Question: I'm developing application and it uses CoreData.
But it crashes the application when I push AddNewObject's done button.

MasterViewController.m
'''
...
- (void)addNewCountdown:(NSString*)title date:(NSDate*)date main:(BOOL)main notification:(BOOL)notification notificationDate:(NSInteger)notificationDate
{
[self managedObjectContext];
NSManagedObjectContext *context = [self.fetchedResultsController managedObjectContext];
NSEntityDescription *entity = [[self.fetchedResultsController fetchRequest] entity];
NSManagedObject *newManagedObject = [NSEntityDescription insertNewObjectForEntityForName:[entity name] inManagedObjectContext:context];
// If appropriate, configure the new managed object.
// Normally you should use accessor methods, but using KVC here avoids the need to add a custom class to the template.
[newManagedObject setValue:title forKey:@"title"];
[newManagedObject setValue:date forKey:@"date"];
[newManagedObject setValue:[NSNumber numberWithBool:notification] forKey:@"notification"];
// Save the context.
NSError *error = nil;
if (![context save:&error]) {
// Replace this implementation with code to handle the error appropriately.
// abort() causes the application to generate a crash log and terminate. You should not use this function in a shipping application, although it may be useful during development.
NSLog(@"Unresolved error %@, %@", error, [error userInfo]);
abort();
}
}
...
- (void)prepareForSegue:(UIStoryboardSegue *)segue sender:(id)sender
{
if ([[segue identifier] isEqualToString:@"showDetail"]) {
NSIndexPath *indexPath = [self.tableView indexPathForSelectedRow];
NSManagedObject *object = [[self fetchedResultsController] objectAtIndexPath:indexPath];
[[segue destinationViewController] setDetailItem:object];
}
}
#pragma mark - Fetched results controller
- (NSFetchedResultsController *)fetchedResultsController
{
if (_fetchedResultsController != nil) {
return _fetchedResultsController;
}
NSFetchRequest *fetchRequest = [[NSFetchRequest alloc] init];
// Edit the entity name as appropriate.
NSEntityDescription *entity = [NSEntityDescription entityForName:@"Event" inManagedObjectContext:self.managedObjectContext];
[fetchRequest setEntity:entity];
// Set the batch size to a suitable number.
[fetchRequest setFetchBatchSize:20];
// Edit the sort key as appropriate.
NSSortDescriptor *sortDescriptor = [[NSSortDescriptor alloc] initWithKey:@"title" ascending:NO];
NSArray *sortDescriptors = @[sortDescriptor];
[fetchRequest setSortDescriptors:sortDescriptors];
// Edit the section name key path and cache name if appropriate.
// nil for section name key path means "no sections".
NSFetchedResultsController *aFetchedResultsController = [[NSFetchedResultsController alloc] initWithFetchRequest:fetchRequest managedObjectContext:self.managedObjectContext sectionNameKeyPath:nil cacheName:@"Master"];
aFetchedResultsController.delegate = self;
self.fetchedResultsController = aFetchedResultsController;
NSError *error = nil;
if (![self.fetchedResultsController performFetch:&error]) {
// Replace this implementation with code to handle the error appropriately.
// abort() causes the application to generate a crash log and terminate. You should not use this function in a shipping application, although it may be useful during development.
NSLog(@"Unresolved error %@, %@", error, [error userInfo]);
abort();
}
return _fetchedResultsController;
}
...
'''
NewObjectViewController.m
'''
- (IBAction)Done:(id)sender
{
...
else{
NSIndexPath *indexPath_two = [NSIndexPath indexPathForRow:0 inSection:1];
DatePickerCell *cell_two = (DatePickerCell*)[self.tableView cellForRowAtIndexPath:indexPath_two];
[cell_two.timer invalidate];
NSLog(@"Text:%@",text);
if ([cell_two.timer isValid] == YES) {
NSLog(@"timer yes");
}
MasterViewController *master = [[MasterViewController alloc] initWithNibName:nil bundle:[NSBundle mainBundle]];
[master addNewCountdown:text
date:cell_2.DatePicker.date main:cell_3.mainSwitch.on
notification:cell_4.mainSwitch.on notificationDate:_beforeMinute];
[self dismissViewControllerAnimated:YES completion:nil];
}
'''
And here's log.
'''
it happens when I push done button.
*** Terminating app due to uncaught exception 'NSInvalidArgumentException', reason: '+entityForName: nil is not a legal NSManagedObjectContext parameter searching for entity name 'Event''
'''
Why did it happen?
What can I do?
Please tell me an answer.
And please add a comment if you want to know something else.
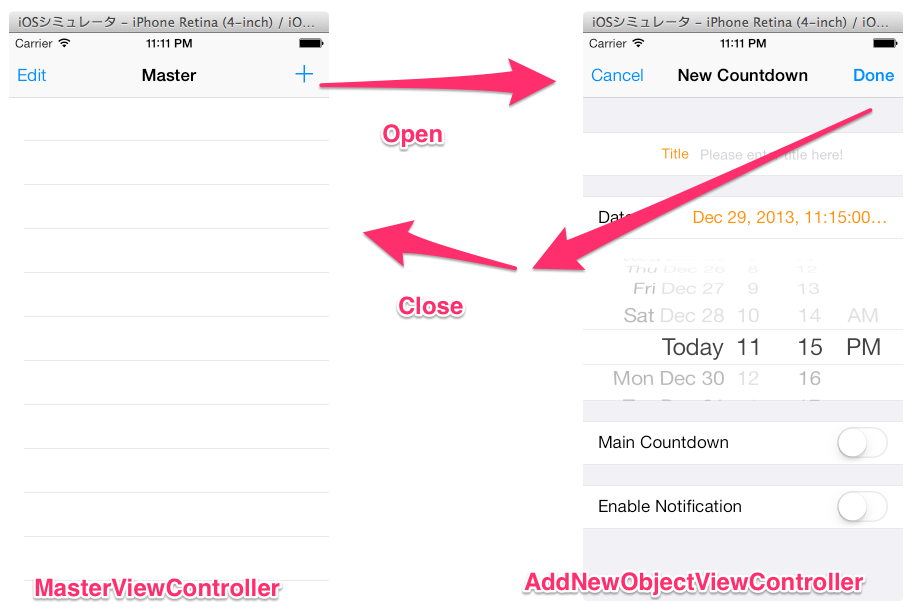
Answer: Put some break points in to step through and check variable values. I would start with the fetchedResultsManager accessor, specifically the line:
'''
NSEntityDescription *entity = [NSEntityDescription entityForName:@"Event" inManagedObjectContext:self.managedObjectContext];
'''
Check that your managedObjectContext property is not nil. Also check that your managed object model has an entity named Event (pay attention to spelling and capitalization). These are the kind of things your error message is indicating.
It would help to know what line the exception occurs on. Go to breakpoints navigator pane on left and press the '+' button at the bottom. Choose to Add Exception Break. This will stop the debugger at the point that the exception occurs and you can check the relevant variable values for clues.
Another thing I would think about is your need for caching the fetchedResults. I have seen issues before where the cache is stale and weird crashes commenced. By any chance does it succeed the first time and crash thereafter? I usually flush the cache before creating a new instance:
'''
- (NSFetchedResultsController *)fetchedResultsController
{
if (_fetchedResultsController != nil) {
return _fetchedResultsController;
}
// flush cache before creating new frc
[NSFetchedResultsController deleteCacheWithName:@"Master"];
NSFetchRequest *fetchRequest = [[NSFetchRequest alloc] init];
// Edit the entity name as appropriate.
...
'''
I may be wrong but I don't believe you get any worthwhile benefit from caching the results unless you really are working with huge datasets and processing. I usually leave cache nil and see no issues with scrolling.